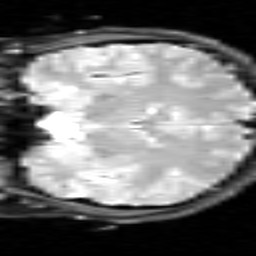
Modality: inplaneT2
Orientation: coronal
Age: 18
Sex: male